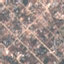
Land use / land cover class: Residential